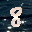
Label: 8